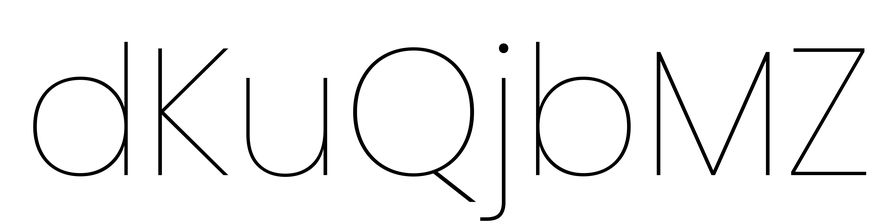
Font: Poppins-Thin